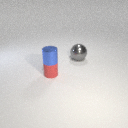
small blue metal cylinder above small red rubber cylinder